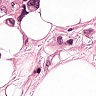
Metastatic tissue present: yes